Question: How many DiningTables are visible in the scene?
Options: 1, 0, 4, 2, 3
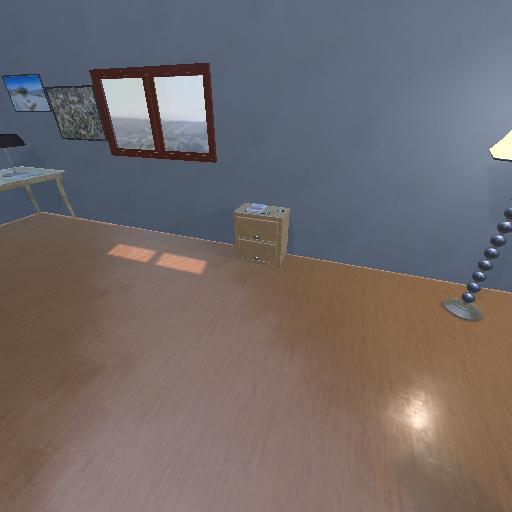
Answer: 1